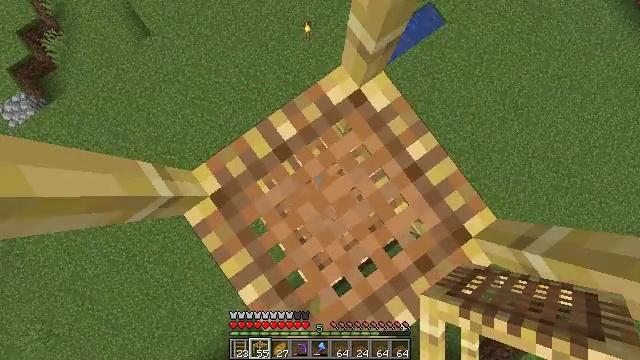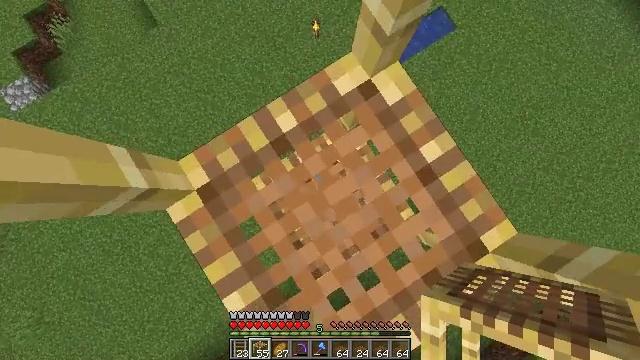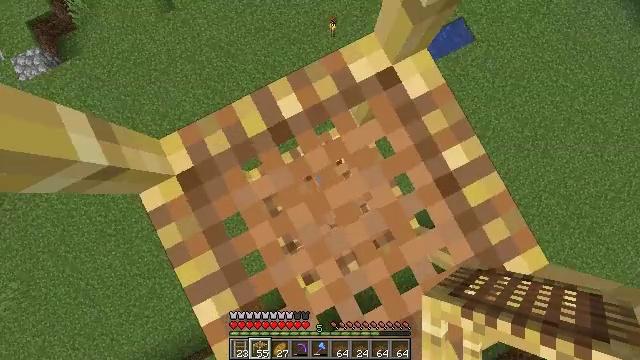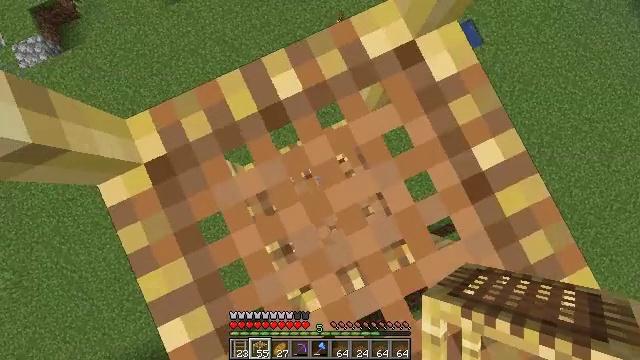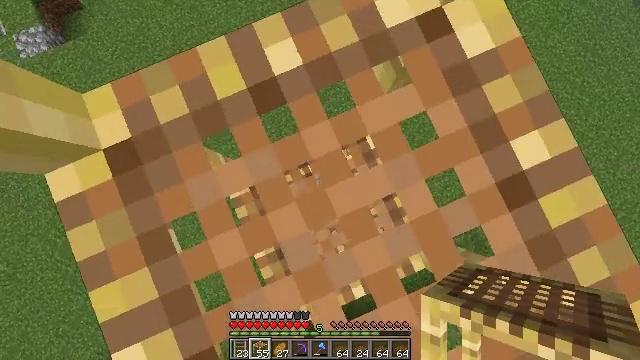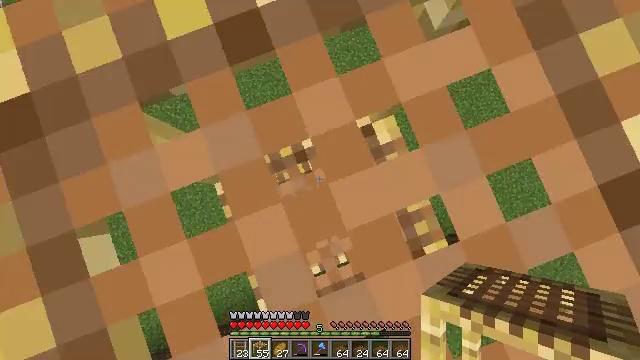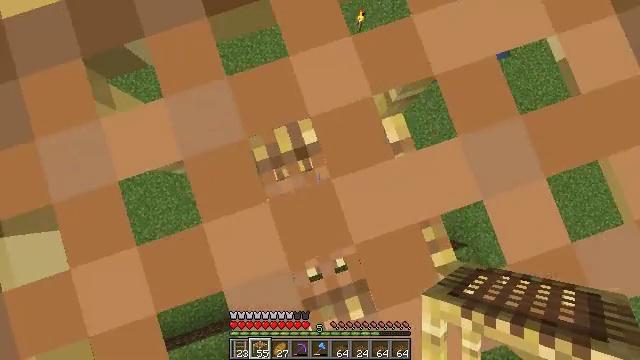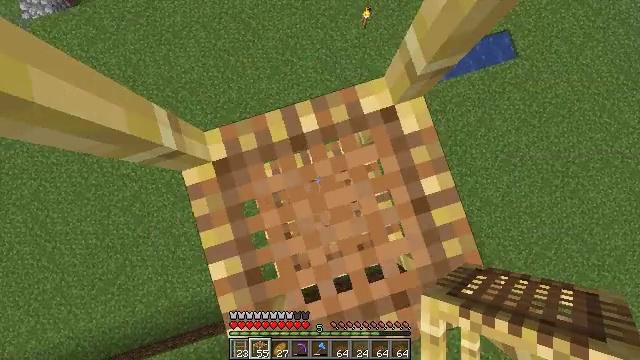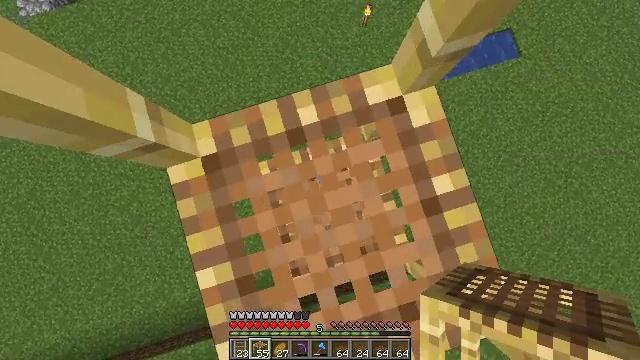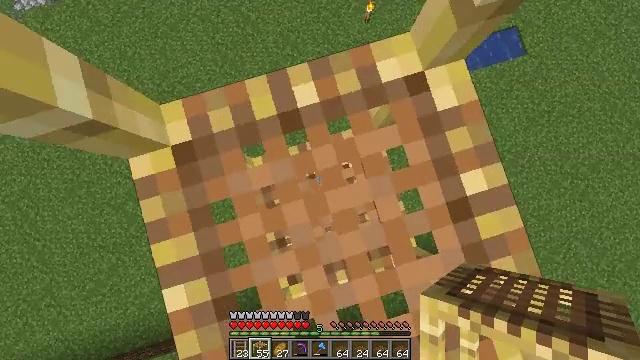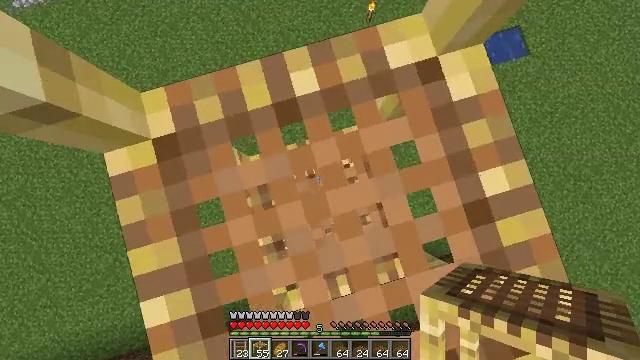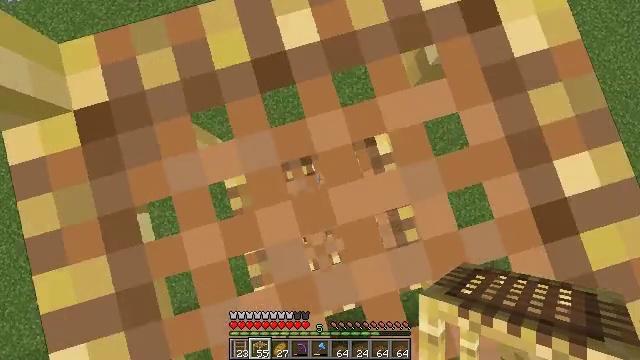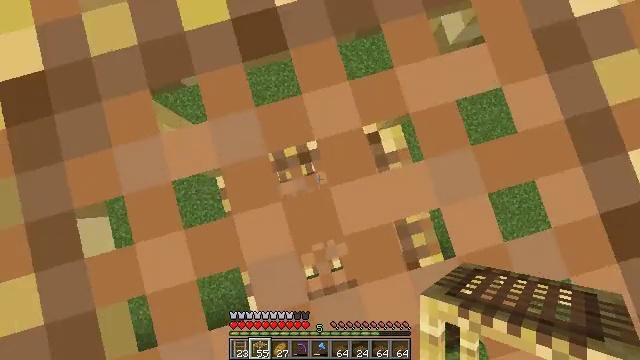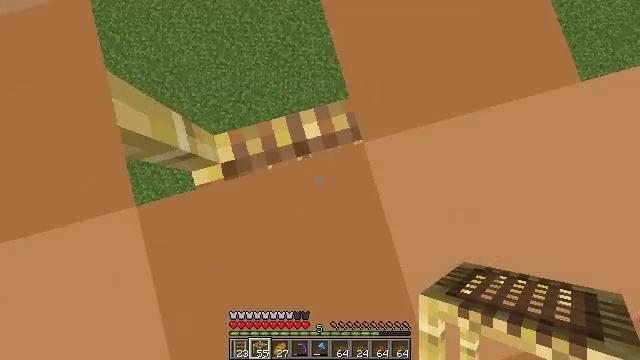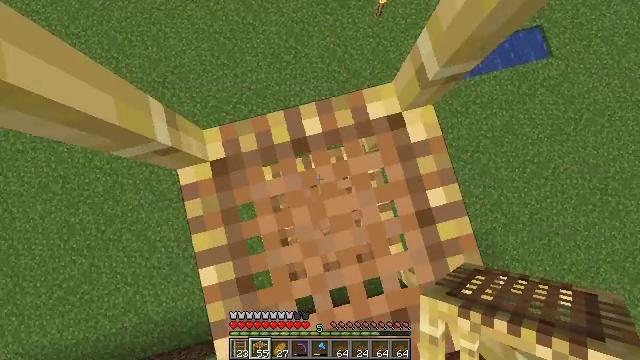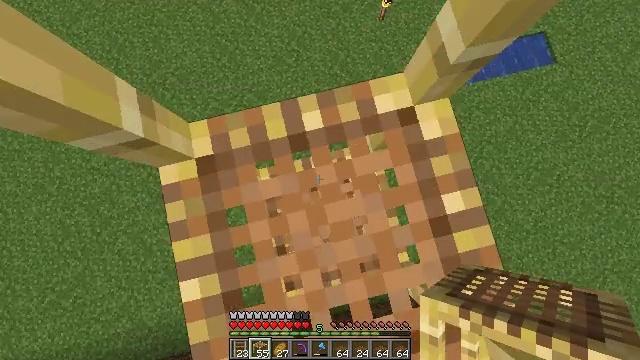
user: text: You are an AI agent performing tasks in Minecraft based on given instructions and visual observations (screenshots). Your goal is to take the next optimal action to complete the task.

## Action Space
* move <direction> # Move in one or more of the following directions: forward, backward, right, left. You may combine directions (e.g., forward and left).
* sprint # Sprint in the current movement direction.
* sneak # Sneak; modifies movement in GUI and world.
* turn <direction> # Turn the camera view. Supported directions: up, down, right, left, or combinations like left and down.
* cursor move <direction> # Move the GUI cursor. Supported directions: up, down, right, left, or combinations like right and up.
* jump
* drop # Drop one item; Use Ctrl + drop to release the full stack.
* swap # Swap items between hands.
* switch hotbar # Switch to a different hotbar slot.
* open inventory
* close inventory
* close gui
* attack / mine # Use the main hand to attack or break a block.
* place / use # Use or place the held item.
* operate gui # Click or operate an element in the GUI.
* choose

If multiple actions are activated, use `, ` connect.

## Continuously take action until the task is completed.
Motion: motion action
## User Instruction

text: Mine the rail.
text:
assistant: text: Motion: sneak, turn left
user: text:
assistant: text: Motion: sneak, turn left
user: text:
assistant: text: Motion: sneak, turn left
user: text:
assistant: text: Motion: sneak, turn left
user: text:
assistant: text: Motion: sneak, turn left
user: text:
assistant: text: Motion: sneak, turn left
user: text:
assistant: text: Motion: sneak, turn left
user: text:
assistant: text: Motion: sneak
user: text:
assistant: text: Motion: sneak
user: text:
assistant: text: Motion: sneak
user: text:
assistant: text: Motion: sneak
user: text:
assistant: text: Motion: sneak
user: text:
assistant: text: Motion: sneak
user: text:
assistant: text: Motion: sneak, turn left
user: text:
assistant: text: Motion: sneak, turn up
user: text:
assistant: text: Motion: sneak, turn up
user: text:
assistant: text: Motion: sneak
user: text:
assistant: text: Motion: sneak
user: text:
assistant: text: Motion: sneak
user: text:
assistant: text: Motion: sneak
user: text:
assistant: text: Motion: sneak
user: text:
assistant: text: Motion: sneak
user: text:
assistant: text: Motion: sneak
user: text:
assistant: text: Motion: sneak
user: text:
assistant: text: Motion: sneak
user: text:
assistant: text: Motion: sneak
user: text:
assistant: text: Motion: sneak
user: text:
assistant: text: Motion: sneak
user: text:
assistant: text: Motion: sneak
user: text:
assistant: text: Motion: sneak